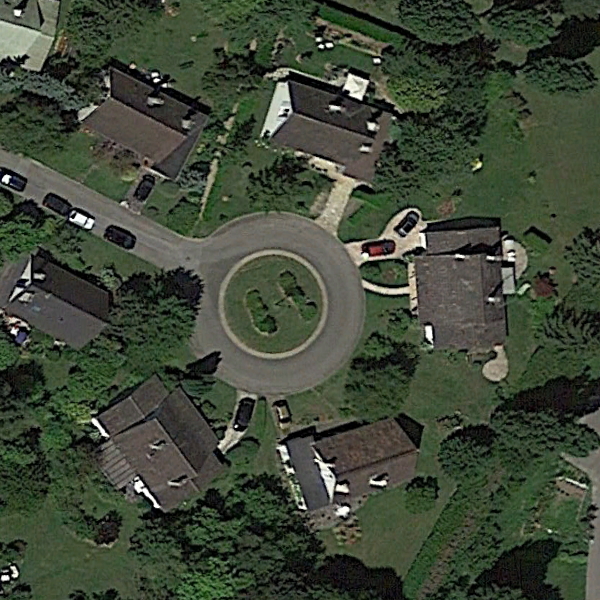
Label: MediumResidential